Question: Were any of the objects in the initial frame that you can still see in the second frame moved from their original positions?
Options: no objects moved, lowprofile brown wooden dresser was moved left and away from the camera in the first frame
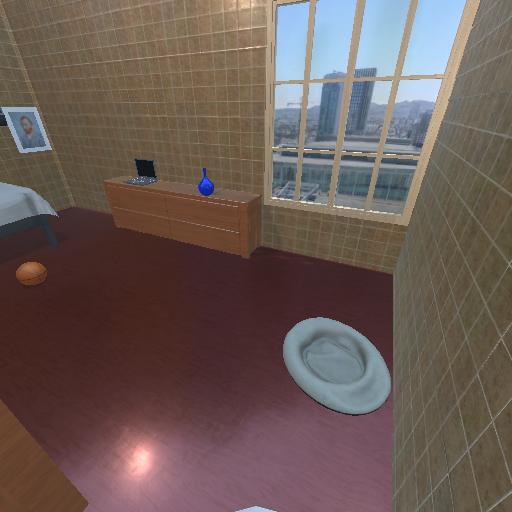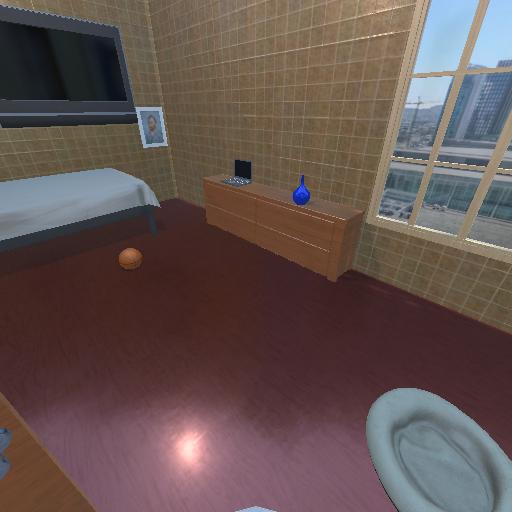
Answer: no objects moved